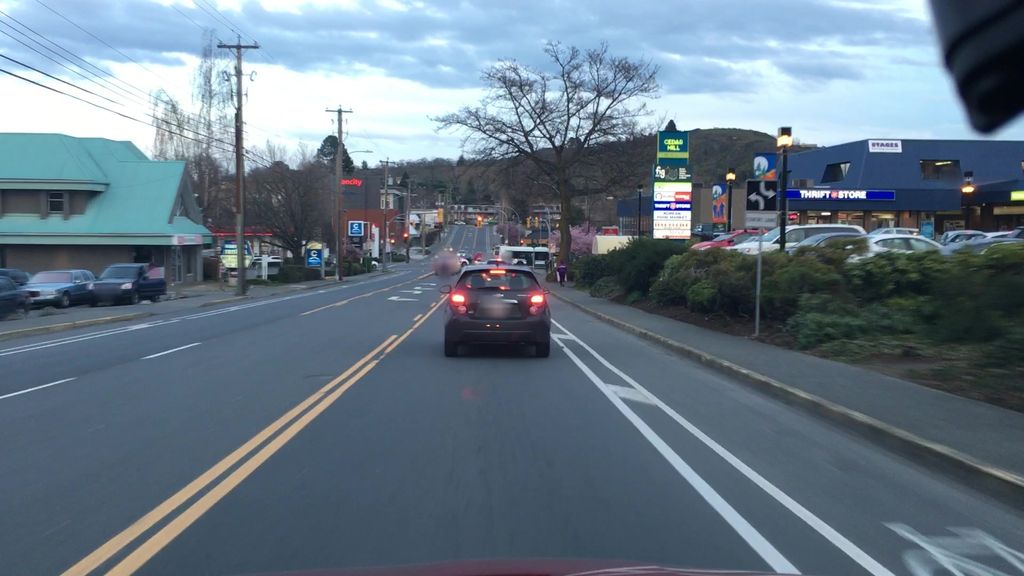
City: victoria